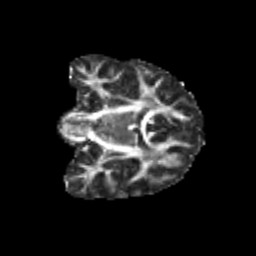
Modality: FA
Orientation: coronal
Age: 9
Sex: male
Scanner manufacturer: siemens
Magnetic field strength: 3 T
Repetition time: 3.8 s
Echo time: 0.07 s